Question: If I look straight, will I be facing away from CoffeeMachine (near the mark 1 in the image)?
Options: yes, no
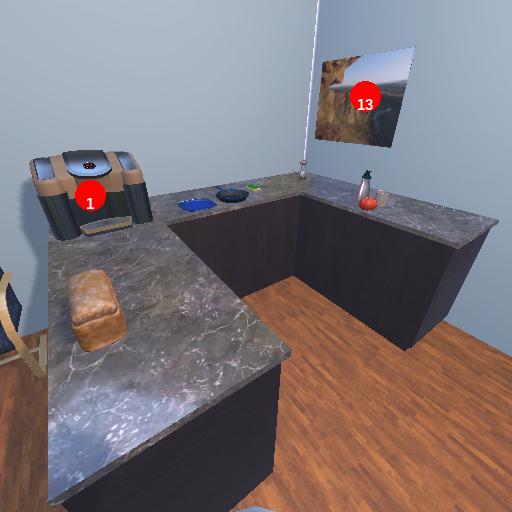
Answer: yes